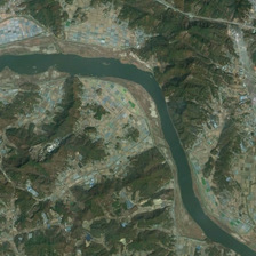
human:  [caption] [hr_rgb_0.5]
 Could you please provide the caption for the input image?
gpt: agricultural hills and are by the river.

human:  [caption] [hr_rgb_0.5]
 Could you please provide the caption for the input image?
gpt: this curved green river goes through thi plain partly covered with woods .

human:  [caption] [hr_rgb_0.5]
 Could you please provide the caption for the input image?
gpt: The hill is farmland, by the river.

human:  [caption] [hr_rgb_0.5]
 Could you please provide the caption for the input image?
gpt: There is farmland on the hill and river.

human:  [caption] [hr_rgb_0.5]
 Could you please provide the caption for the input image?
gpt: In the tropical hills of the river